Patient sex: M
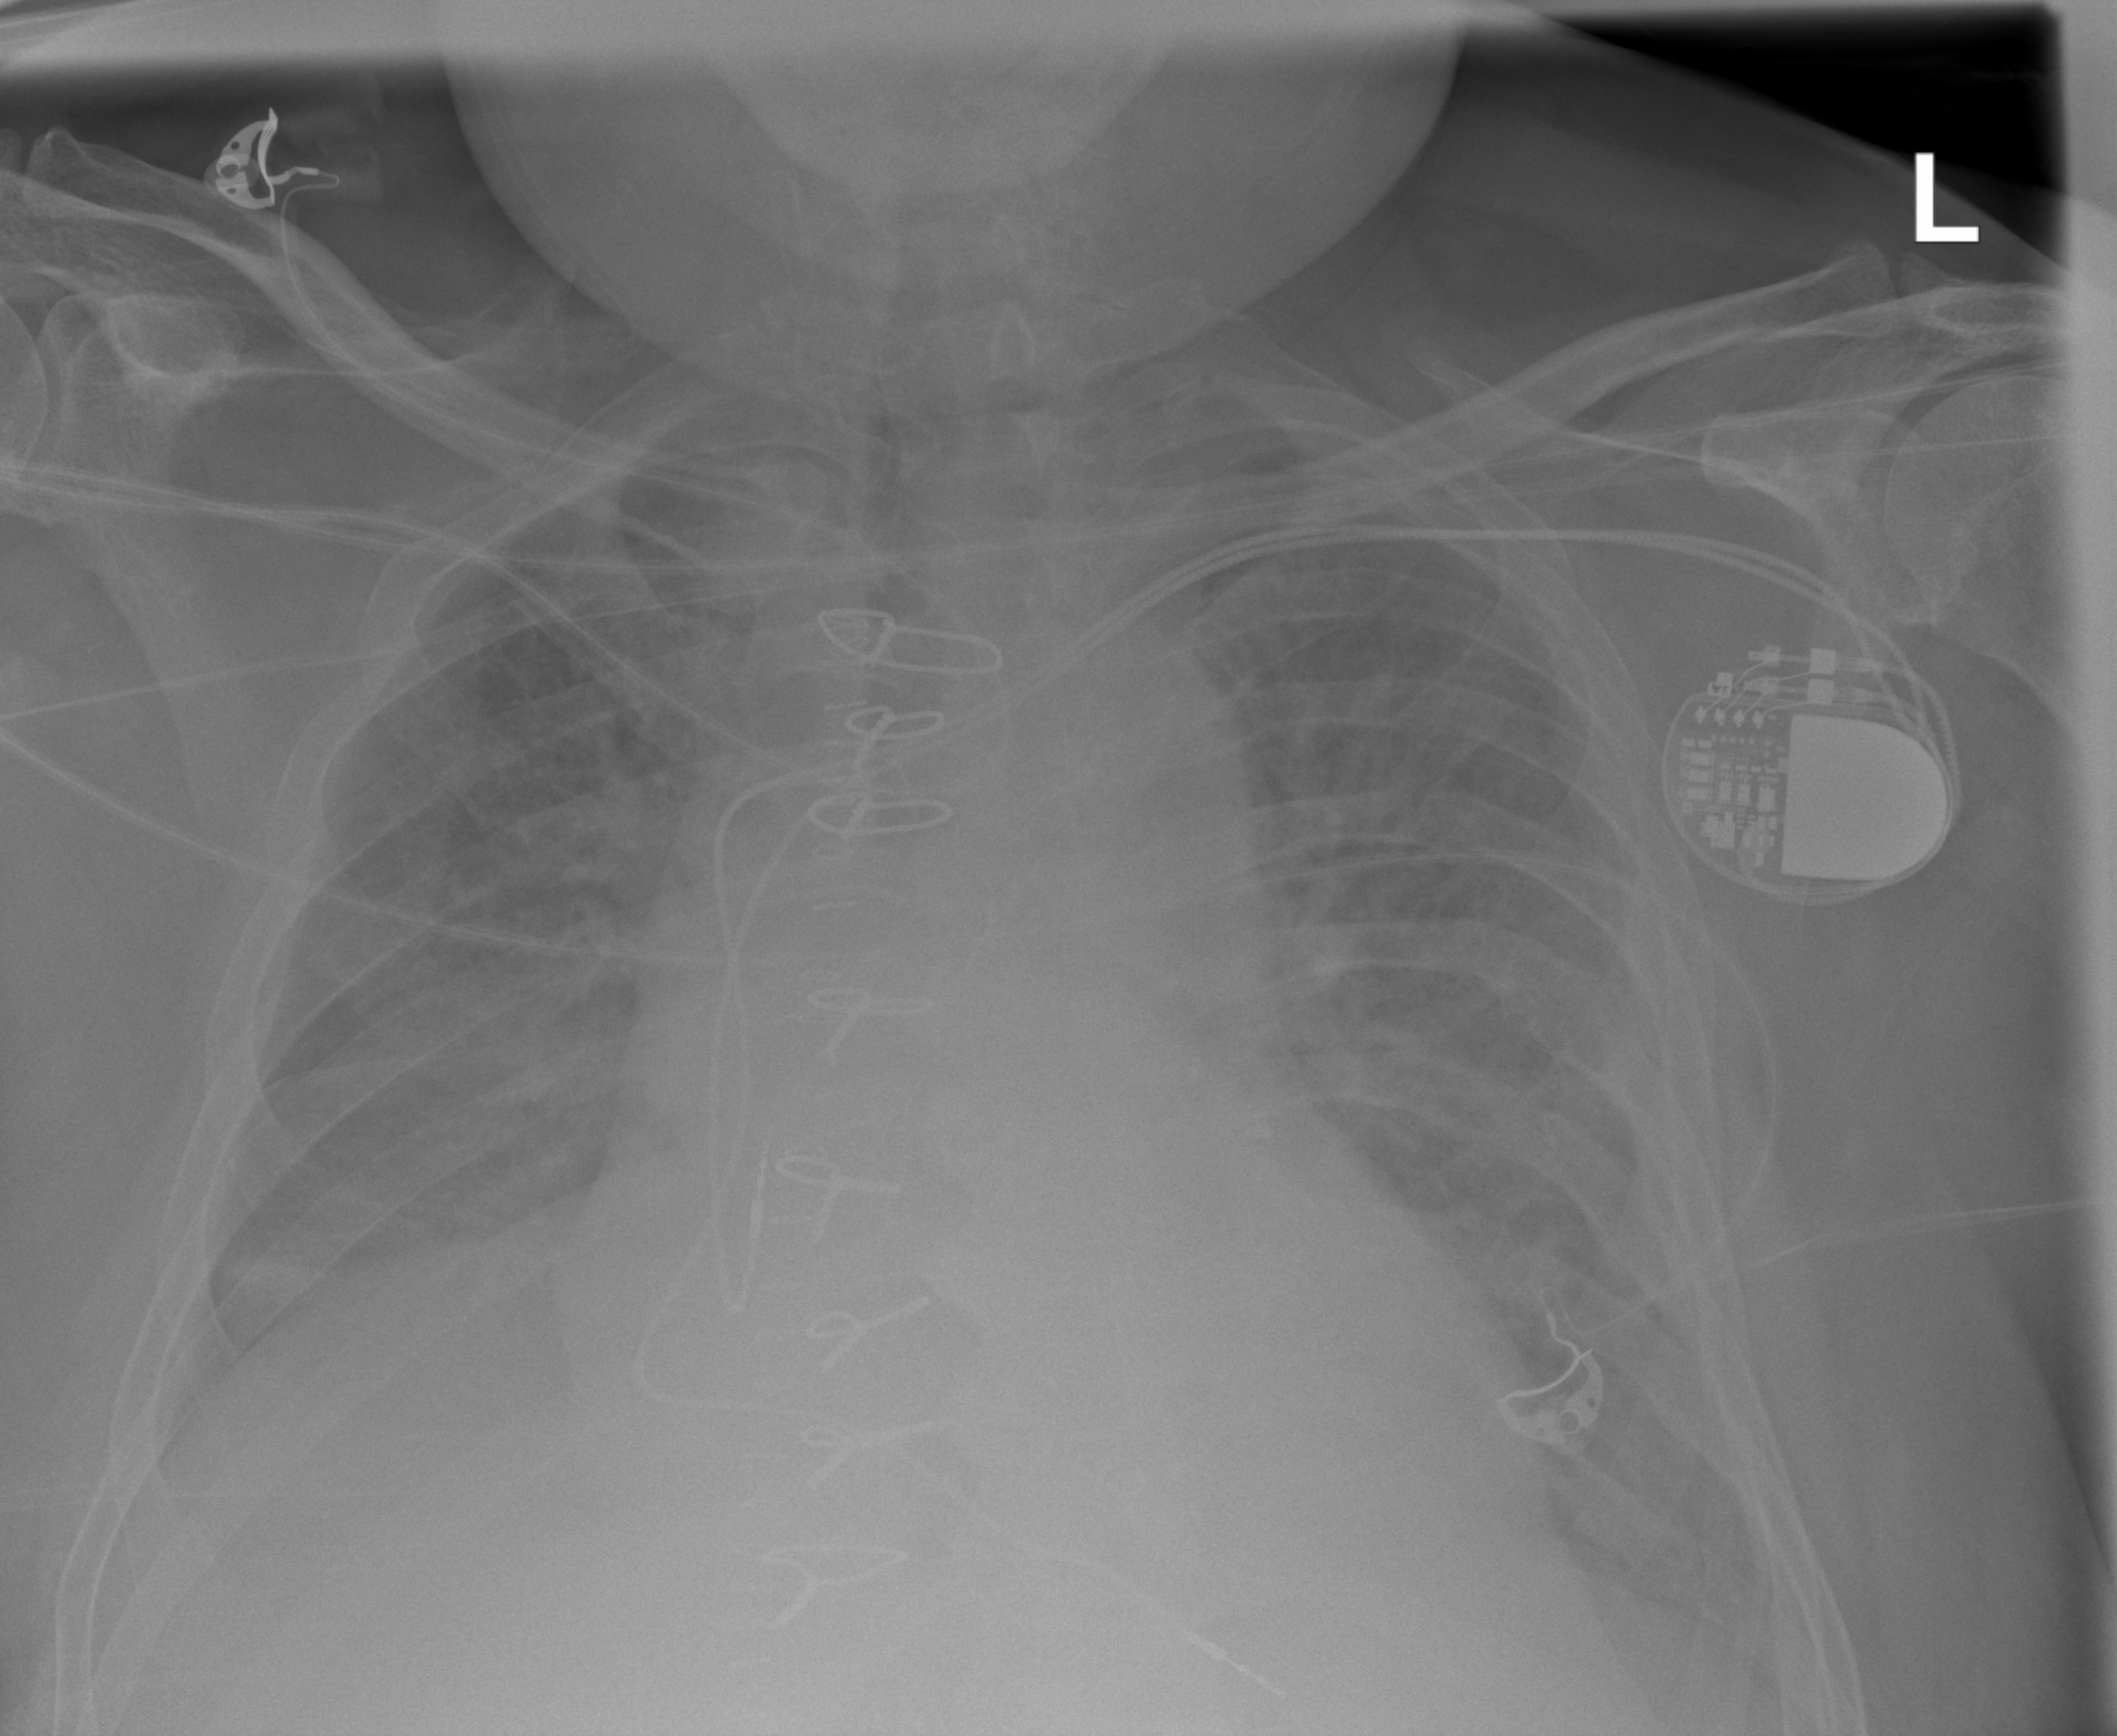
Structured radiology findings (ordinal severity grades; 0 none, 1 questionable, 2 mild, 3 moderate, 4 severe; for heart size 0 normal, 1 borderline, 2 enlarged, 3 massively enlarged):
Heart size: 2
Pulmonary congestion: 3
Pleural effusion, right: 2
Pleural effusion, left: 2
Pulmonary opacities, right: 2
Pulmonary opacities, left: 2
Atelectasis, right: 2
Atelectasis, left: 2